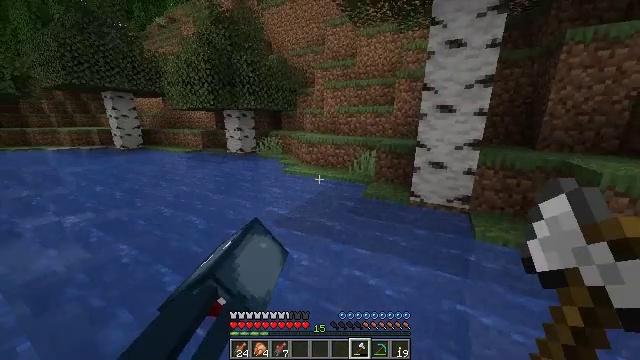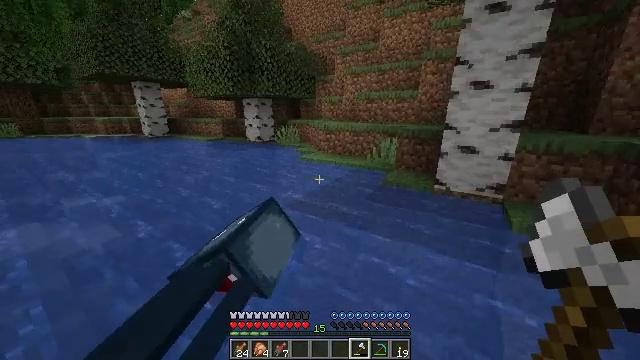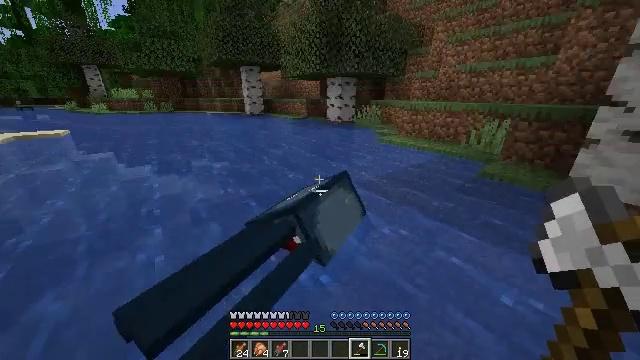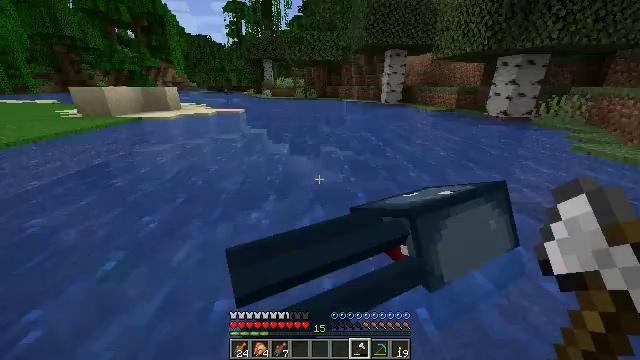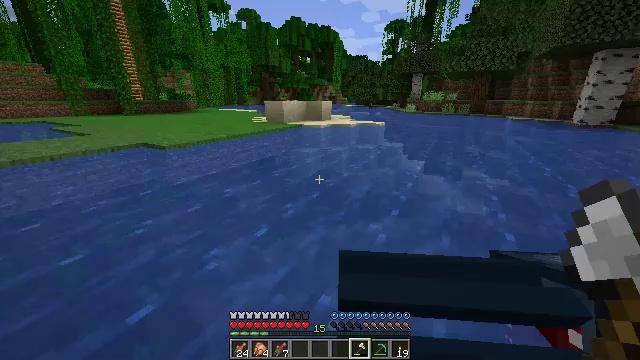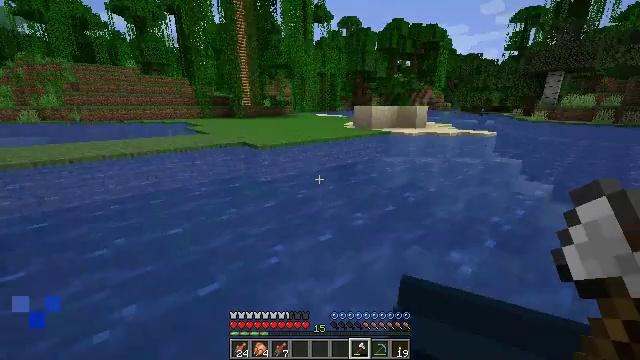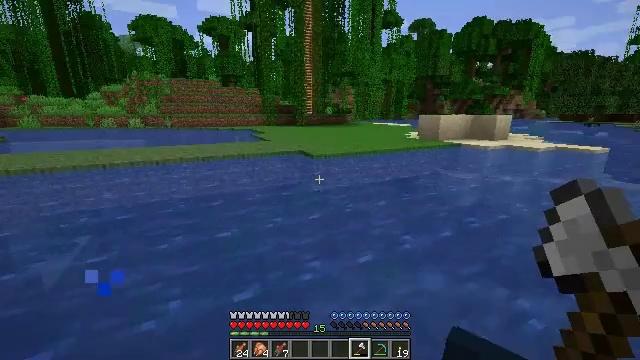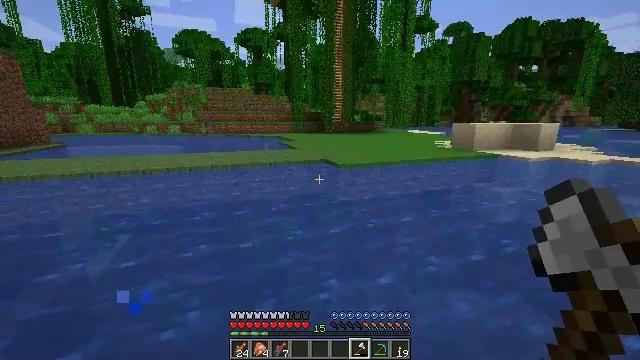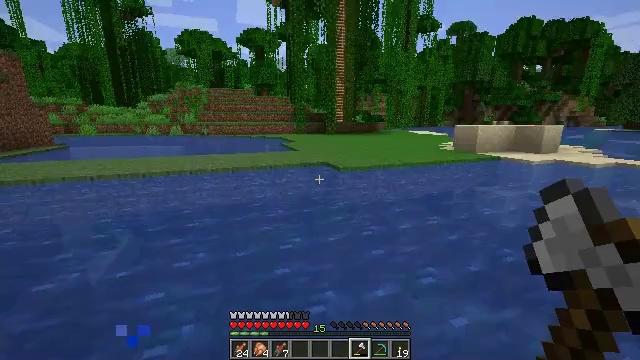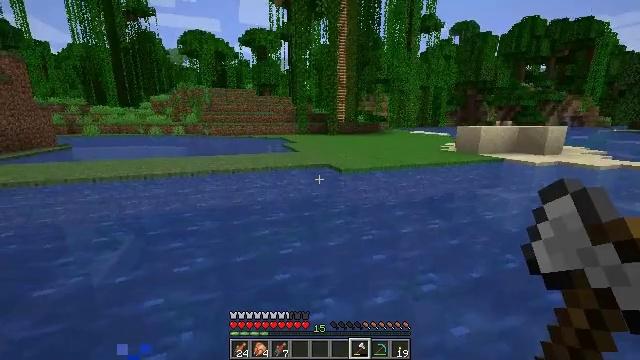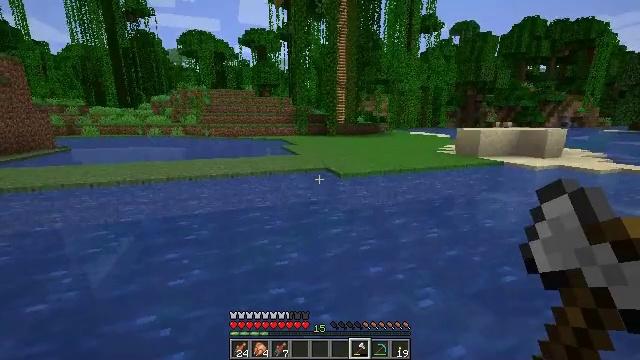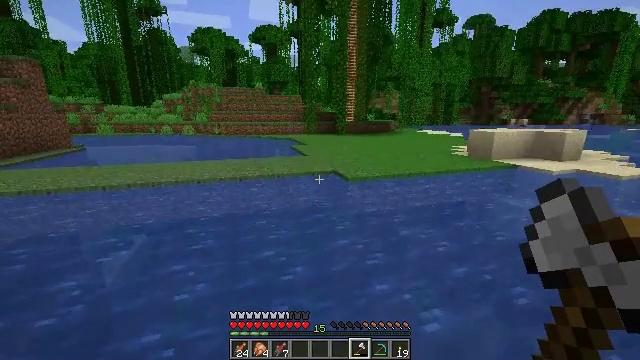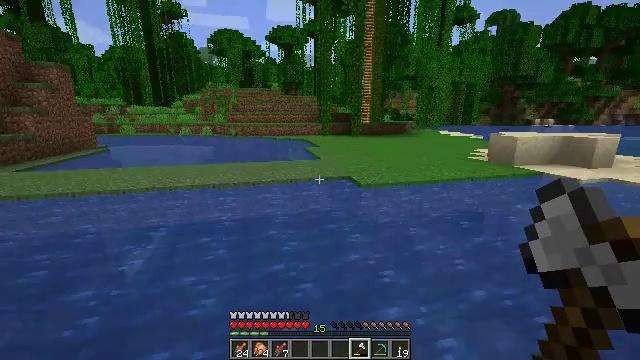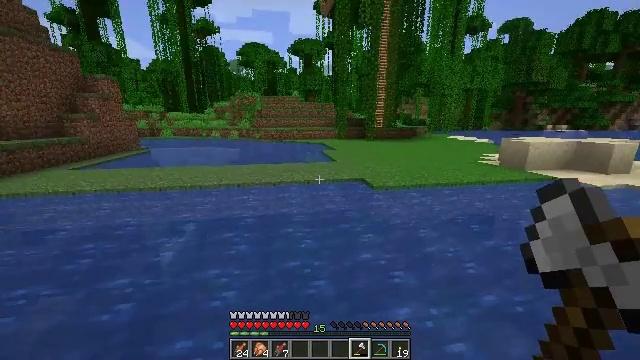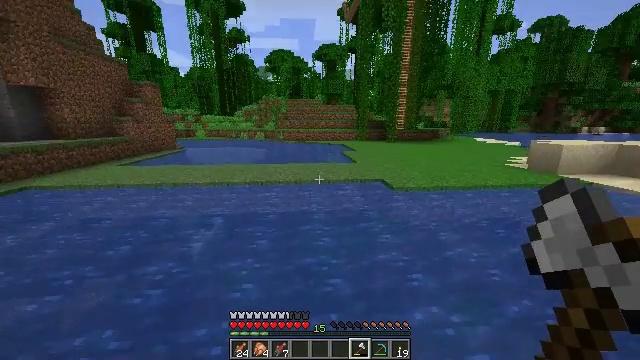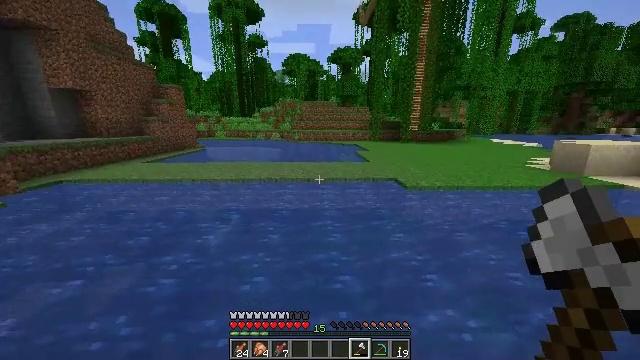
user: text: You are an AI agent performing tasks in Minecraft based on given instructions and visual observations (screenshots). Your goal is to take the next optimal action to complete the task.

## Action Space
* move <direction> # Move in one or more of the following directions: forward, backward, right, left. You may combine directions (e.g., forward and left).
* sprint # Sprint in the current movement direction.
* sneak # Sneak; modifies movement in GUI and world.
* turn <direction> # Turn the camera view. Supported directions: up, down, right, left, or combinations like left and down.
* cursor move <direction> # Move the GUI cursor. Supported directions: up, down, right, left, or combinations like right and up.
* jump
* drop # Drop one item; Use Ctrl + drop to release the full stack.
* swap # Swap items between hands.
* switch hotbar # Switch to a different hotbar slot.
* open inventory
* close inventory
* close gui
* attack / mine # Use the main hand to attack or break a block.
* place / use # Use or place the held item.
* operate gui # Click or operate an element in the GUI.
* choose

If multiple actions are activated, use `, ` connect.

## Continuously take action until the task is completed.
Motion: motion action
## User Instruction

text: Fish and kill the salmon.
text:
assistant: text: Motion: move forward, turn left and down, jump
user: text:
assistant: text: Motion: move forward, turn left and down, jump
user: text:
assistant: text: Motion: move forward, turn left, jump
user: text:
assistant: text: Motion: move forward, turn left and up, jump
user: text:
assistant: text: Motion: move forward, turn left and up, jump
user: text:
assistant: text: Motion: move forward, turn left and up, jump
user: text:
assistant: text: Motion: move forward, turn left and up, jump
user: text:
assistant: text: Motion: move forward, jump
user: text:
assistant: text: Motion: move forward, jump
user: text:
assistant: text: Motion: move forward, jump
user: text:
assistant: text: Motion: move forward, sprint, turn left, jump
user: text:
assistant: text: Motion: move forward, sprint, turn left, jump
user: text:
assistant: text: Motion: move forward, sprint, turn left, jump
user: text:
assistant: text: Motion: move forward, sprint, turn left, jump
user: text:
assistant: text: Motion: move forward, sprint, turn left, jump
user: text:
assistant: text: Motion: move forward, turn left, jump
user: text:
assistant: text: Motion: move forward, jump
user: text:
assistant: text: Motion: move forward, turn right, jump
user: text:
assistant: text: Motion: move forward, jump
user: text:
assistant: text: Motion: move forward, jump
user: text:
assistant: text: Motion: move forward, jump
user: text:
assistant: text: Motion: move forward, jump
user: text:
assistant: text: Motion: move forward, sprint, jump
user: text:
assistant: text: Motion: move forward, sprint, jump
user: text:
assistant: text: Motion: move forward, sprint, jump
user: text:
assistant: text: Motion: move forward, sprint, jump
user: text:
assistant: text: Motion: move forward, sprint, turn right, jump
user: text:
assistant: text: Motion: move forward, sprint, turn right, jump
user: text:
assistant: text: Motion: move forward, sprint, turn right, jump
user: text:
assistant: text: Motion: move forward, sprint, turn right and down, jump